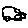
Label: car